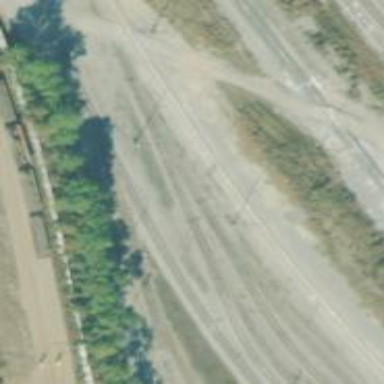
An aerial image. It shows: Railway yard in service.